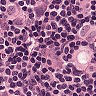
Metastatic tissue present: yes